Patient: sex F, age 65
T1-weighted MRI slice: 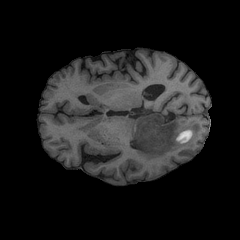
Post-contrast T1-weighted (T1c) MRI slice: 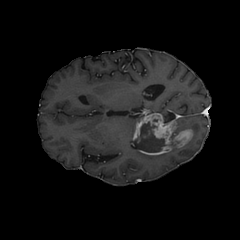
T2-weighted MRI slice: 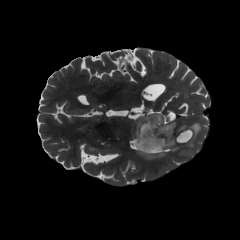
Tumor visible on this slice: yes
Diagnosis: Glioblastoma, IDH-wildtype
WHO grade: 4